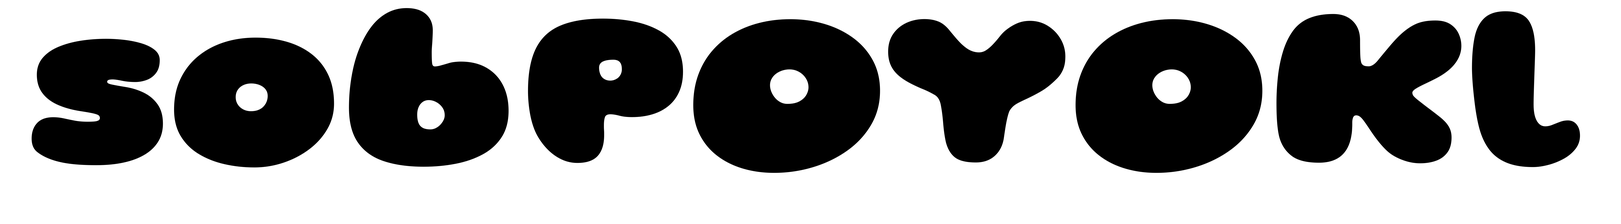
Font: Gluten_Black